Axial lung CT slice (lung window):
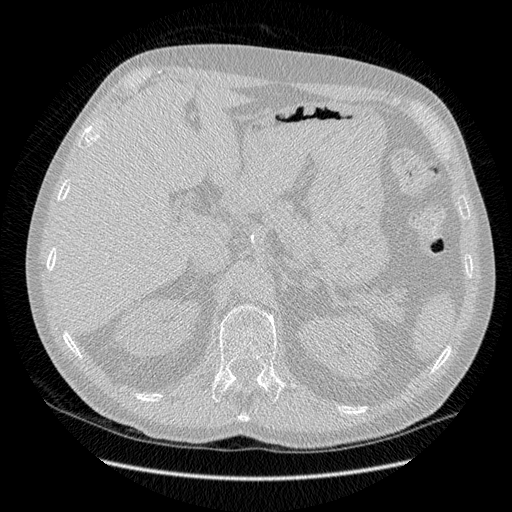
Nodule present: no